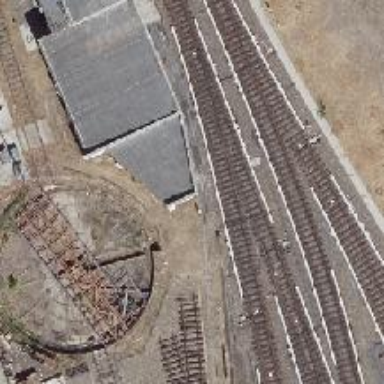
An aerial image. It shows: Railway turntable.